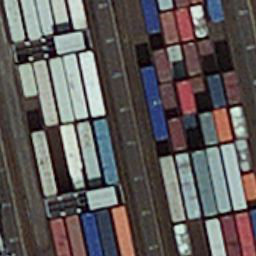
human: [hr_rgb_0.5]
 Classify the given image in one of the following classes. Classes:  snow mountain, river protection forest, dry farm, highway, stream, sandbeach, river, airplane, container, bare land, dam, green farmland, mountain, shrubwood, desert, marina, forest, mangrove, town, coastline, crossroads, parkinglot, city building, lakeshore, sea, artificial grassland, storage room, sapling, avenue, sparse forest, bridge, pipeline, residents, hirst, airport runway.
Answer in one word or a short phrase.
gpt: container